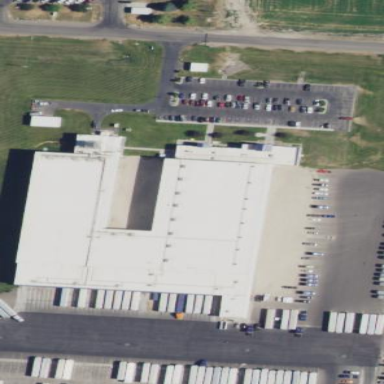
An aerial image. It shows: Transportation building.